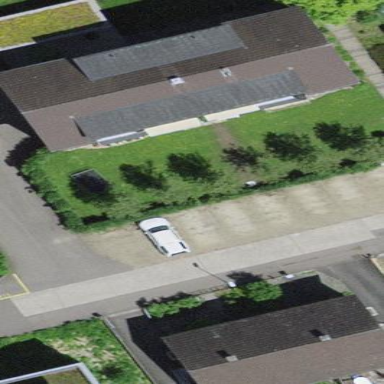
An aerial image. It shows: Street-side parking area.